高一 · 代数

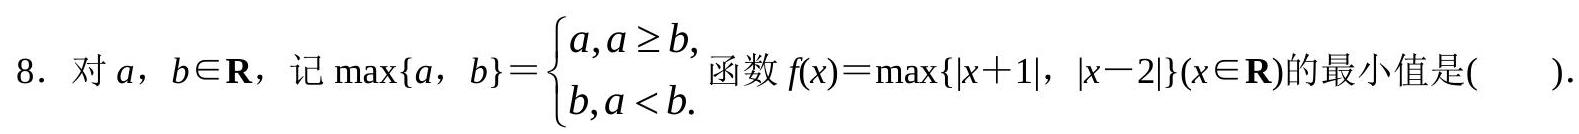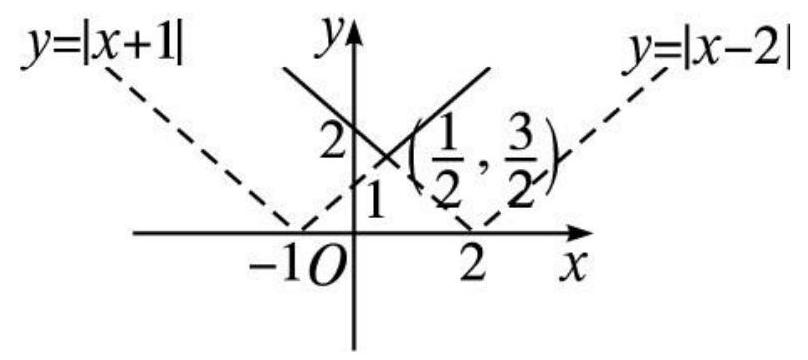
A. 0
B. $\frac{1}{2}$
C. $\frac{3}{2}$
D. 3
答案: C
解析: 函数 $f(x)=\max \{|x+1|,|x-2|\}(x \in \mathbf{R})$ 的图像如图所示(实线部分), 由图像可得, 其最小值为 $\frac{3}{2}$. 因此选 C